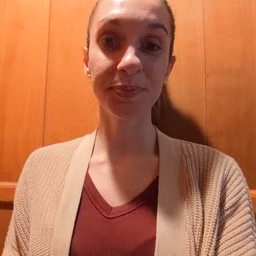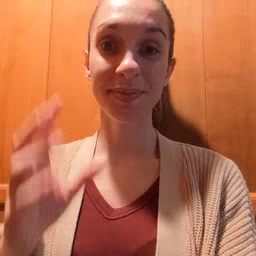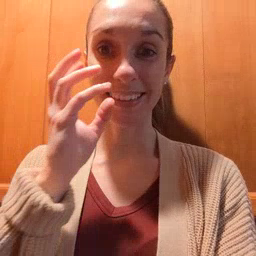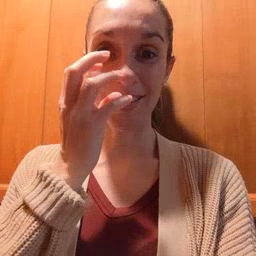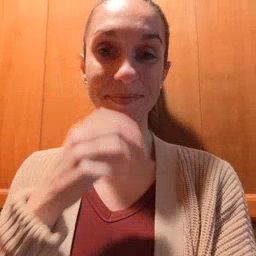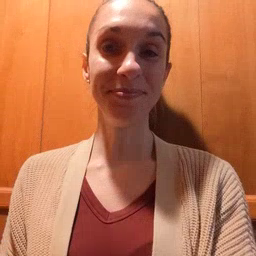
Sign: clown